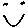
Label: smiley face